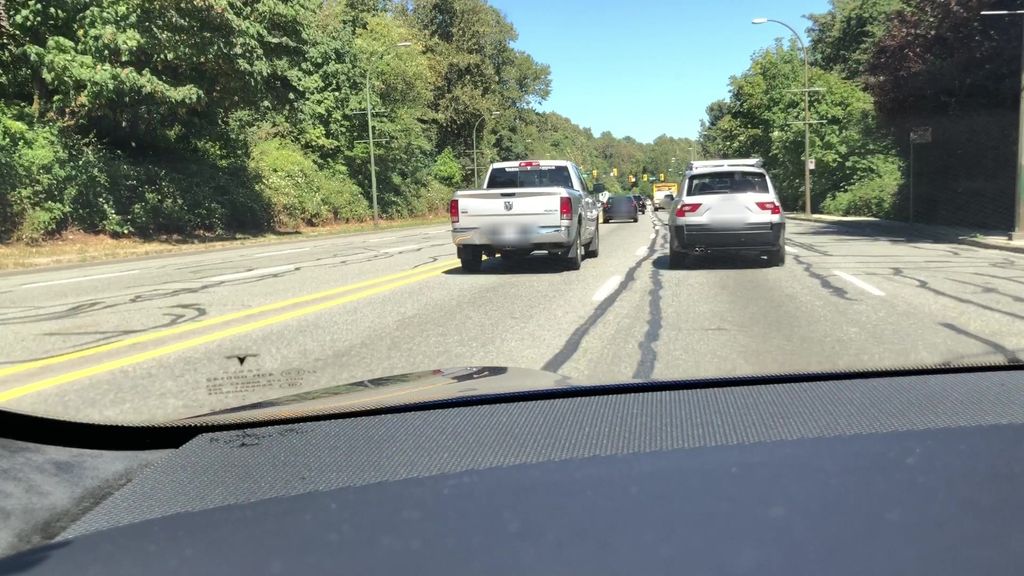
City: vancouver